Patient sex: M
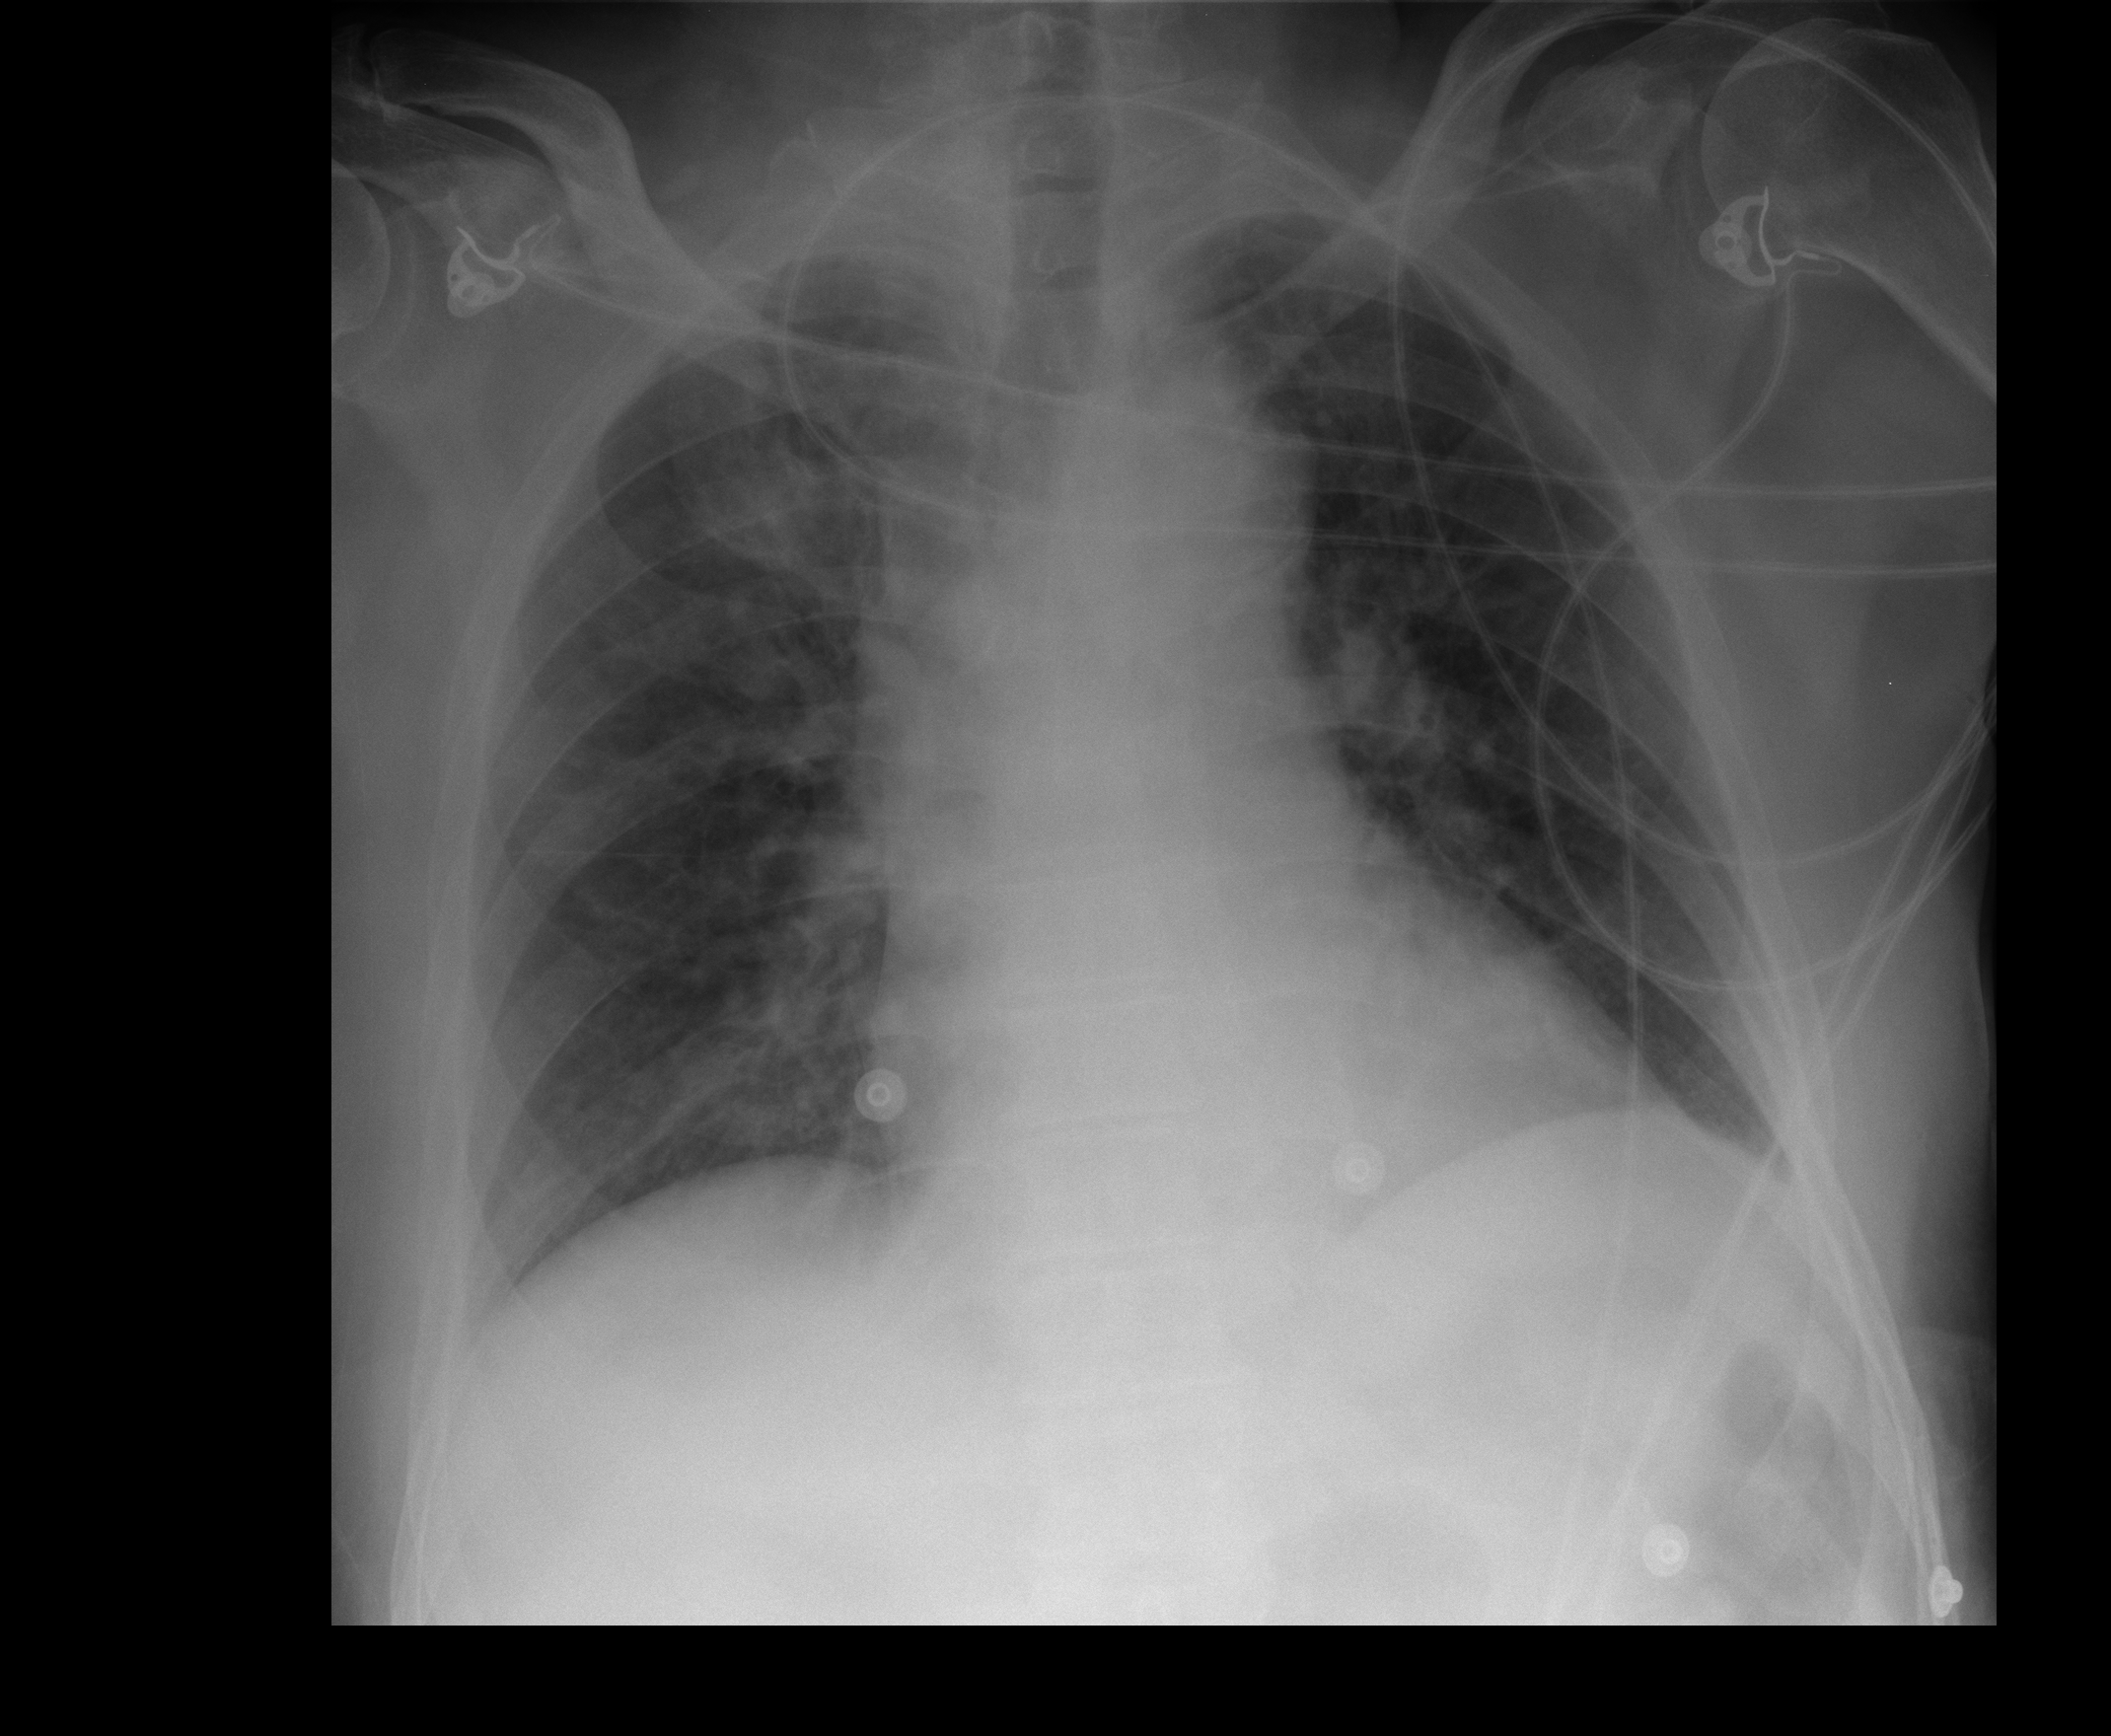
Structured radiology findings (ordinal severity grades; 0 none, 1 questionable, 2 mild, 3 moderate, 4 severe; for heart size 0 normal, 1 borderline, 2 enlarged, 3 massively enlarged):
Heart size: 2
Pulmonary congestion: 0
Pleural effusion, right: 0
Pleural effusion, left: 0
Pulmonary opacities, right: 0
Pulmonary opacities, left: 0
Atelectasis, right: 2
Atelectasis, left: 0